Question: I am trying to use listviews with collapsable items within a panel, but I am getting strange results. Specifically, this is a minimal code I am using. Note that everything in the list view is taken from a JQuery Mobile example, so I would expect it to work out of the box.
'''
<!DOCTYPE HTML PUBLIC "-//IETF//DTD HTML//EN">
<html>
<head>
<title>Test</title>
<meta name="viewport" content="width=device-width, initial-scale=1">
<link rel="stylesheet" href="jquery.mobile-1.4.5.min.css" />
<script src="jquery-1.11.3.min.js"></script>
<script src="jquery.mobile-1.4.5.min.js"></script>
</head>
<body>
<h1></h1>
<div data-role="page" id="mainpage">
<div data-role="panel" id="leftpanel" data-position="left" data-display="push">
<!-- panel content goes here -->
<div data-role="tabs" id="tabs">
<div data-role="navbar">
<ul>
<li><a href="#one-tab" data-ajax="false">one</a></li>
<li><a href="#two-tab" data-ajax="false">two</a></li>
</ul>
</div>
<div id="one-tab" class="ui-body-d ui-content">
Empty one!
</div>
<div id="two-tab" class="ui-body-d ui-content">
<ul data-role="listview" data-inset="true" data-shadow="false">
<li data-role="collapsible" data-iconpos="right" data-inset="false">
<h2>Birds</h2>
<ul data-role="listview" data-theme="b">
<li><a href="#">Condor</a></li>
<li><a href="#">Eagle</a></li>
<li><a href="#">Sparrow</a></li>
</ul>
</li>
<li><a href="#">Humans</a></li>
<li data-role="collapsible" data-iconpos="right" data-inset="false">
<h2>Fish</h2>
<ul data-role="listview" data-theme="b">
<li><a href="#">Salmon</a></li>
<li><a href="#">Pollock</a></li>
<li><a href="#">Trout</a></li>
</ul>
</li>
</ul>
</div>
</div>
</div>
<div id="mainheader" data-role="header" data-position="fixed">
<a href="#leftpanel" data-role="button" data-iconpos="notext" data-icon="bars"></a>
<h1>Main page</h1>
</div>
Main page
</div>
</body>
</html>
'''
What I get is something like

Which arguably is not exactly OK. What am I doing wrong?
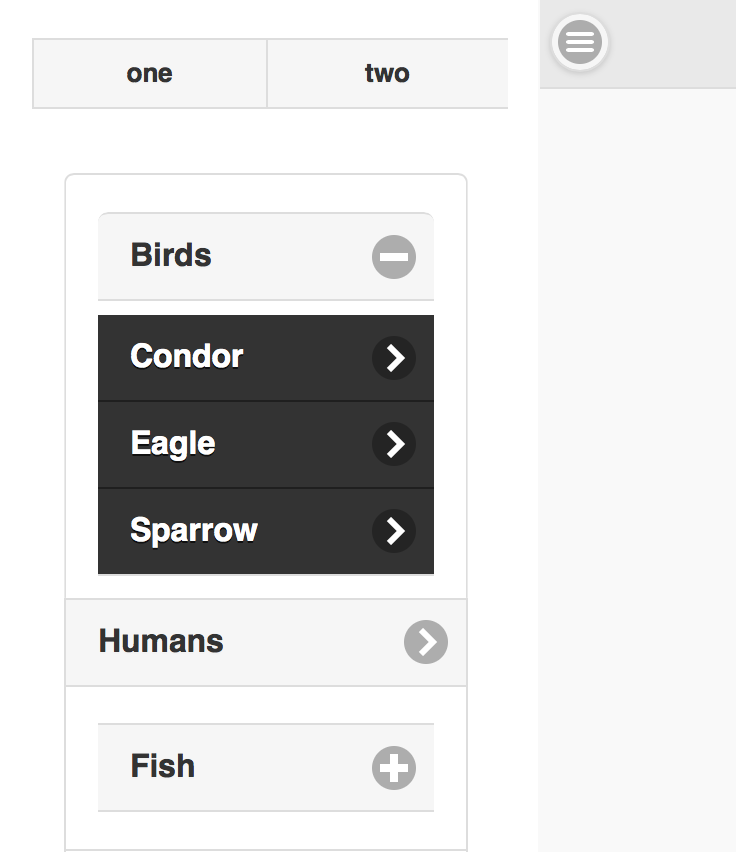
Answer: You are mixing listviews and collapsibles in a way that jQM was not designed to deal with. However, you can make this look 'right' with some CSS.
'''
<ul id="tabTwoList" data-role="listview" data-inset="true" data-shadow="false">
<li>
<div data-role="collapsible" data-inset="false" data-iconpos="right">
<h2>Birds</h2>
<ul data-role="listview" data-theme="b">
<li><a href="#">Condor</a></li>
<li><a href="#">Eagle</a></li>
<li><a href="#">Sparrow</a></li>
</ul>
</div>
</li>
<li><a href="#">Humans</a></li>
<li>
<div data-role="collapsible" data-inset="false" data-iconpos="right">
<h2>Fish</h2>
<ul data-role="listview" data-theme="b">
<li><a href="#">Salmon</a></li>
<li><a href="#">Pollock</a></li>
<li><a href="#">Trout</a></li>
</ul>
</div>
</li>
</ul>
'''
In the markup I have given the list an ID so we can easily refer to it in CSS and I have made the collapsibles DIVs within the LIs. Now we use CSS to remove some padding/margins/borders to make all items line up nicely:
'''
#tabTwoList li.ui-li-static {
padding-top: 0;
padding-bottom: 0;
}
#tabTwoList li .ui-collapsible-heading {
margin-top: 0;
margin-bottom: 0;
}
#tabTwoList li .ui-collapsible-heading-toggle {
border: 0;
}
'''
> Working <URL>